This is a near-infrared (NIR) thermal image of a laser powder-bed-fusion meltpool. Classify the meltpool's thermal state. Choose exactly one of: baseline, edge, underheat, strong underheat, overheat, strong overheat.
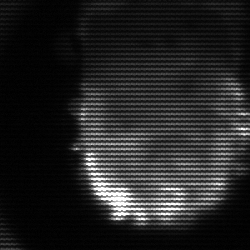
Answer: baseline